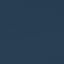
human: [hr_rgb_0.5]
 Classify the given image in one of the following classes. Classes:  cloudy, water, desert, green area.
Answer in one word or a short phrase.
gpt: water